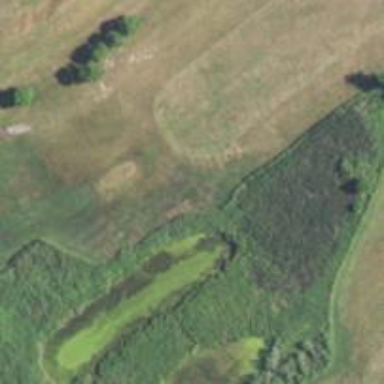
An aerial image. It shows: Golf tee.